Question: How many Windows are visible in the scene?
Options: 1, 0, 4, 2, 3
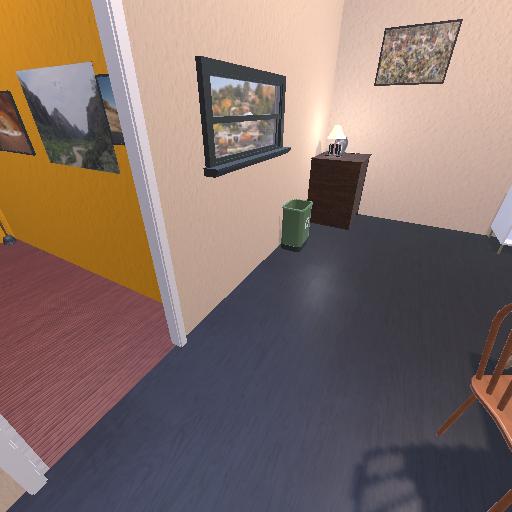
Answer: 1